Question: I have two questions, so i posted both here, instead of opening two questions separated.
1. I wonder, how can I remove my app Tittle bar?? I don't want to be seen when I start my app on phone
2. Can I color my dialog box like this in example -> To make my dialog tittle bar green and dialog background grey ??

I made this photo in paint, but this is how I would like to my alert dialog looks like :)
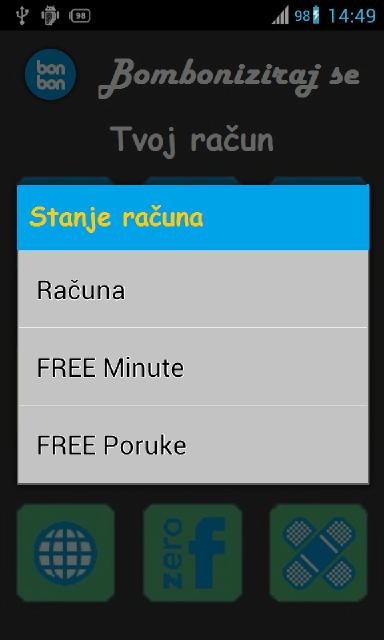
Answer: To remove the title bar beneath the Notification Bar, you can add this single line of code to your 'Activity' declaration in the 'Mainfest.xml':
'''
android:theme="@android:style/Theme.Black.NoTitleBar"
'''
This is how I used it:
'''
<activity
android:name=".Splash"
android:theme="@android:style/Theme.Black.NoTitleBar">
<intent-filter>
<action android:name="android.intent.action.MAIN" />
<category android:name="android.intent.category.LAUNCHER" />
</intent-filter>
</activity>
'''